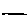
Label: line